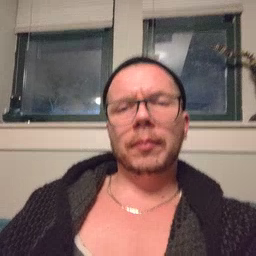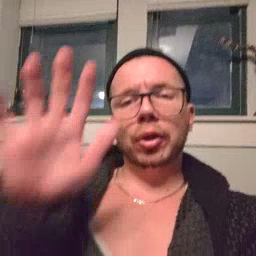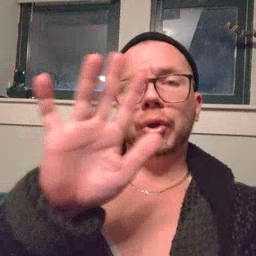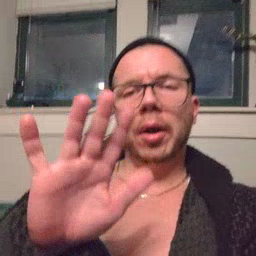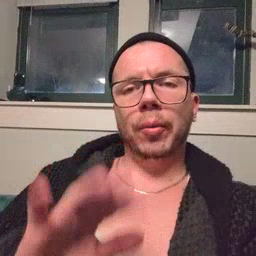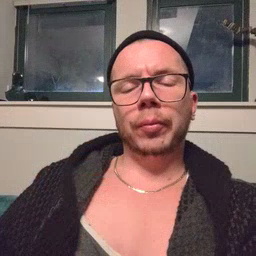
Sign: snow